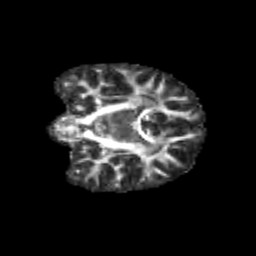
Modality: FA
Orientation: coronal
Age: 9
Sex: male
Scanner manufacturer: siemens
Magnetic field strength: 3 T
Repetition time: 3.8 s
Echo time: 0.07 s